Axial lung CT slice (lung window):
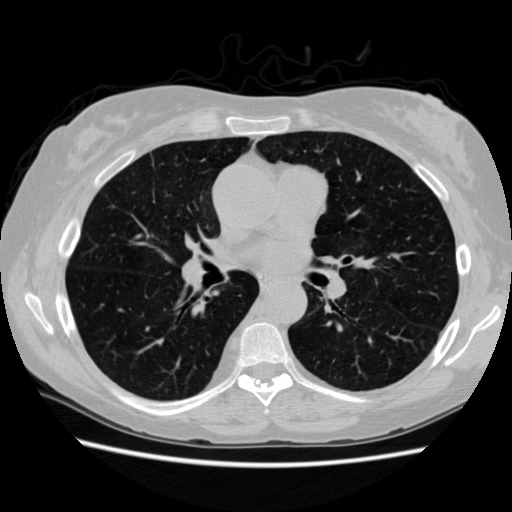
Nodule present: no